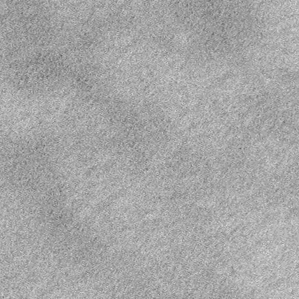
Label: frost